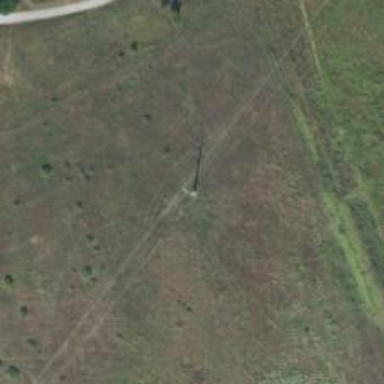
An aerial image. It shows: Power pole.